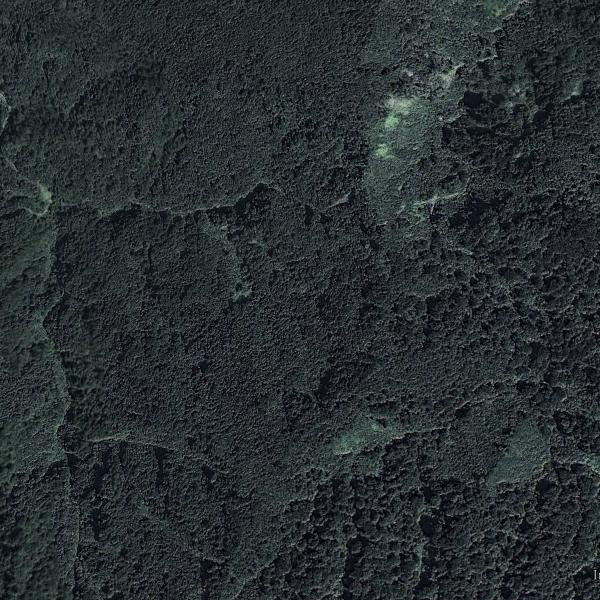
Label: Forest